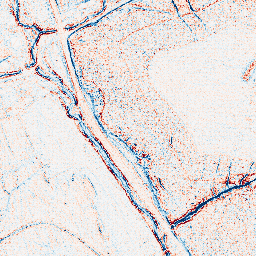
Category: edge_preserving
Decomposition family: anisotropic_diffusion
Decomposition parameters: iterations: 5
kappa: 100
gamma: 0.05
Upsampling method: area
Upsampling parameters: scale: 2
Upsampling scale: 2